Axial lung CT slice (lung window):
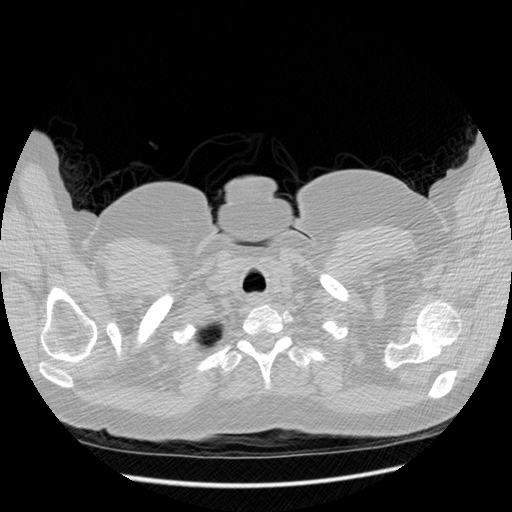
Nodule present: no